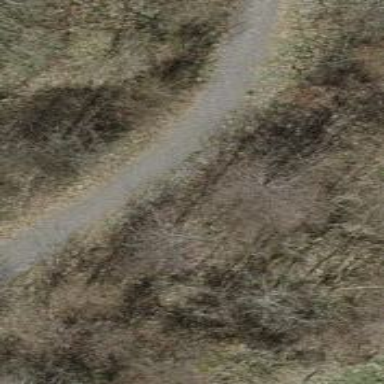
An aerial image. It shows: Track road with grade 1 pebblestone surface.